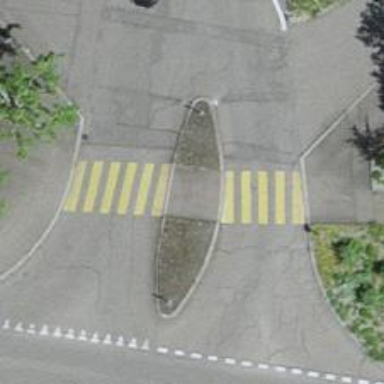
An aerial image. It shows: Marked zebra crossing with island.